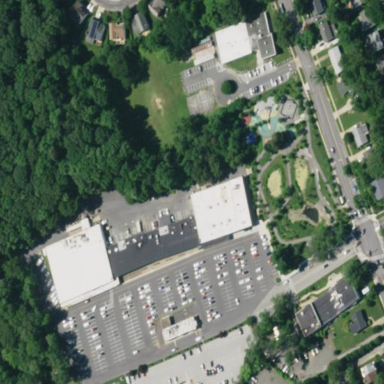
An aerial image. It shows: Retail building.